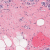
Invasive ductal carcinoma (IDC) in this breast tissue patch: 0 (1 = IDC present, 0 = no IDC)